Aerial crown-view tile of a tropical tree (Barro Colorado Island, Panama), acquired 20250715:
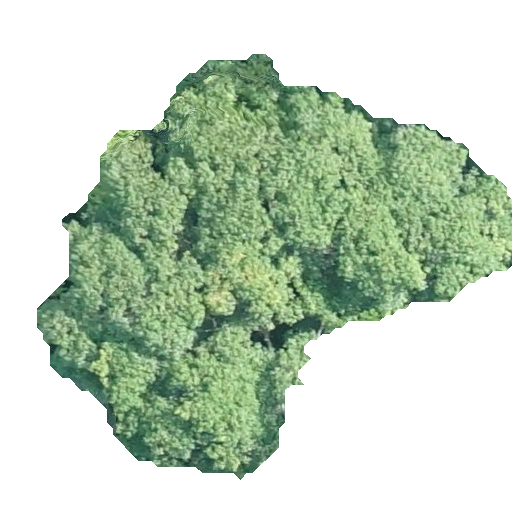
Species: Hura crepitans
GBIF accepted scientific name: Hura crepitans
Crown area: 175.715 m²